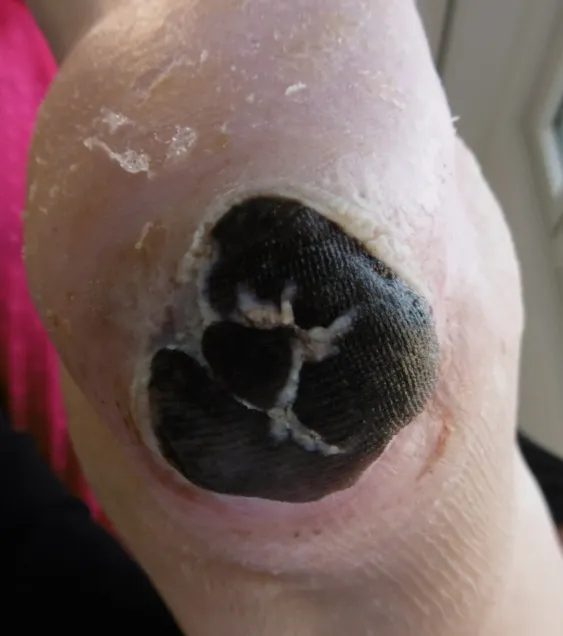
Melanoma of the heel, initially misdiagnosed as a pressure sore.
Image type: medical_photograph (other_medical_photograph)